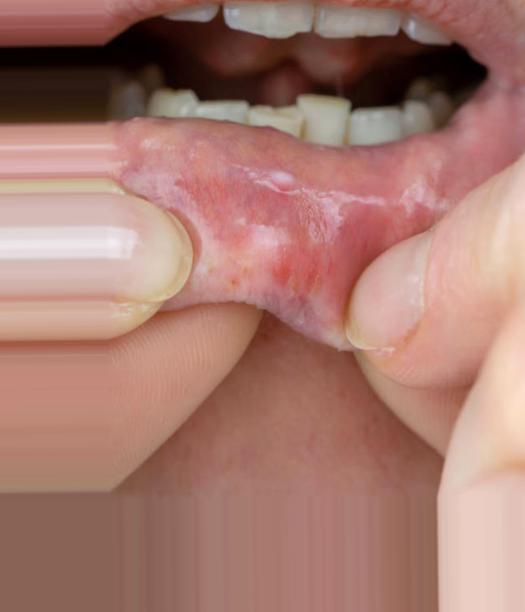
Condition: Mouth Ulcer